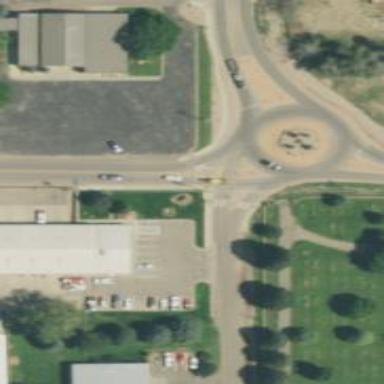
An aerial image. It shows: Marked crossing with zebra stripes on the road.